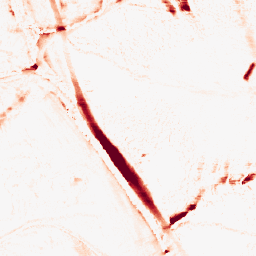
Category: morphological
Decomposition family: morphological_ellipse
Decomposition parameters: operation: opening
width: 10
height: 20
Upsampling method: area
Upsampling parameters: scale: 2
Upsampling scale: 2